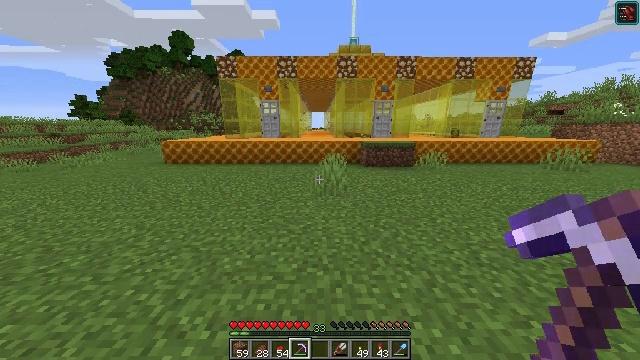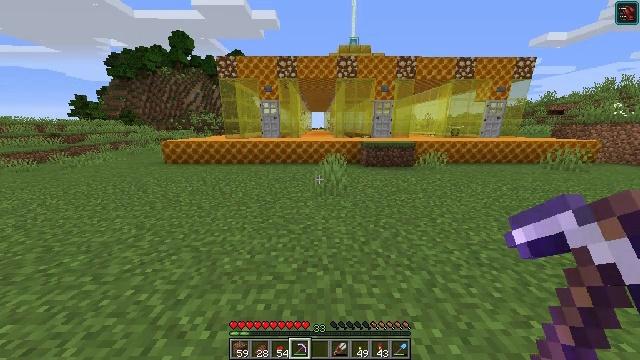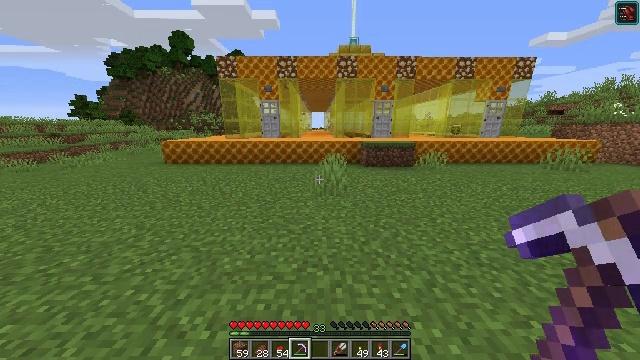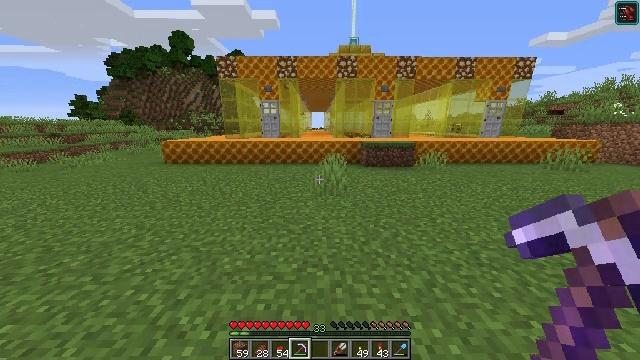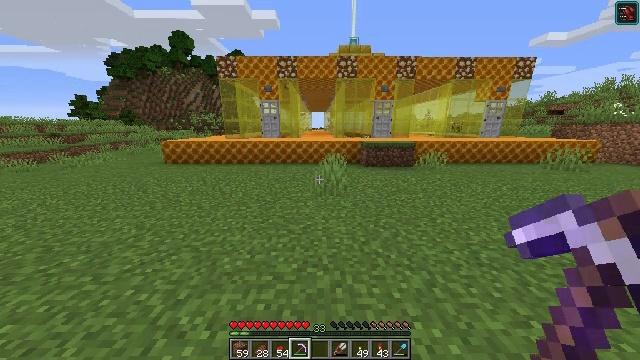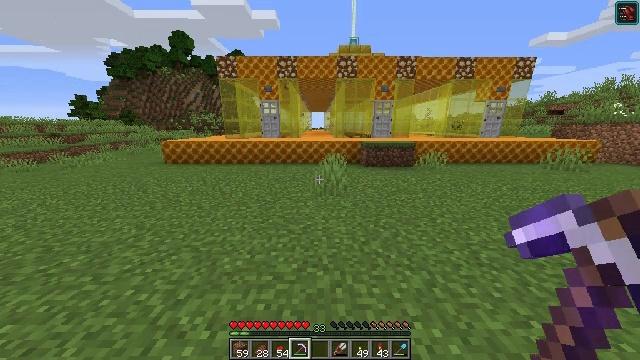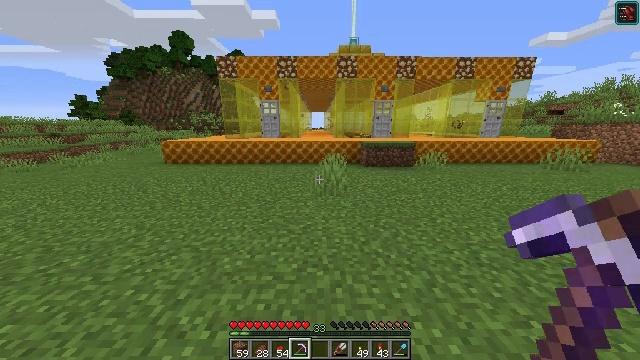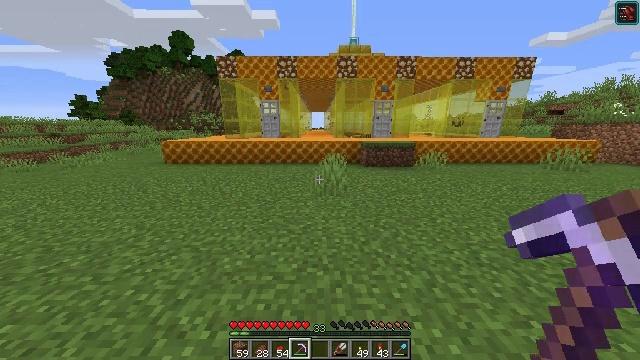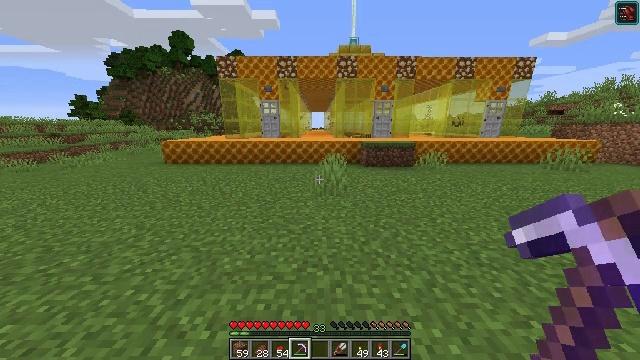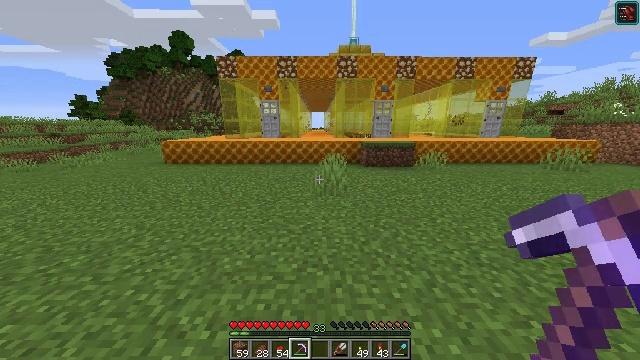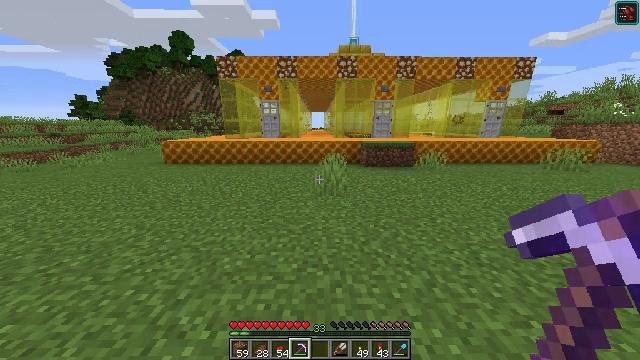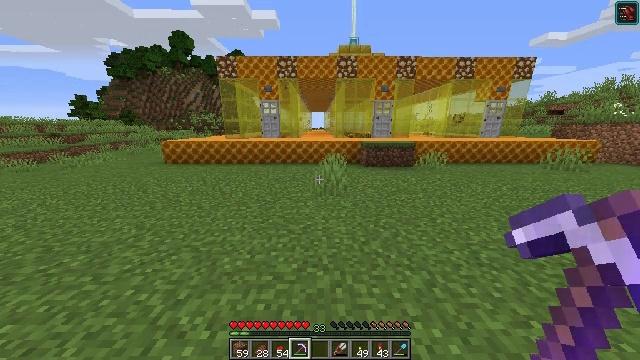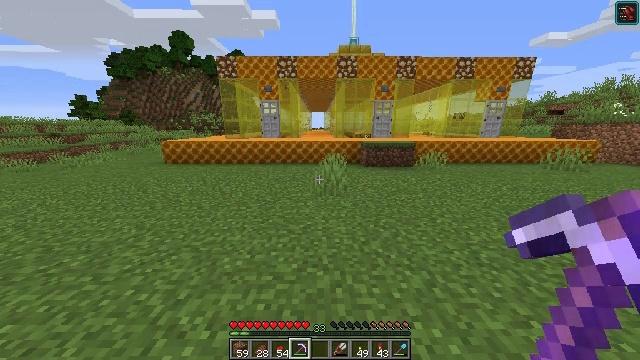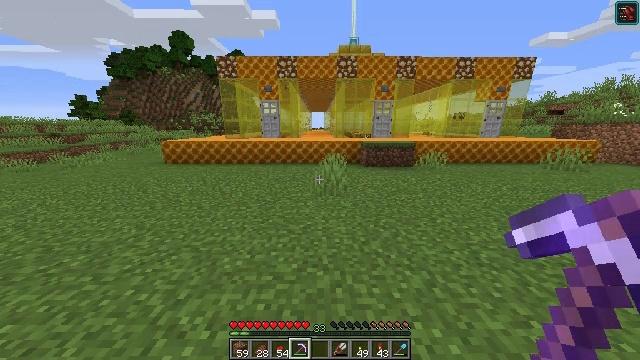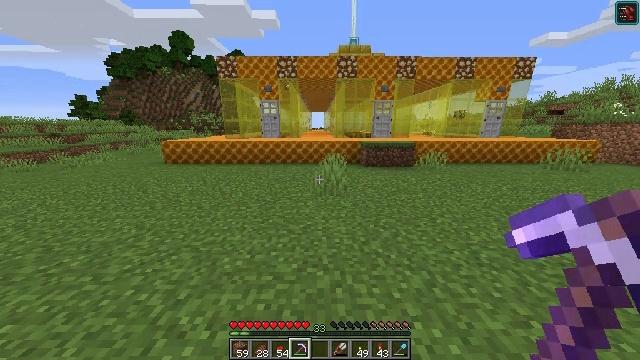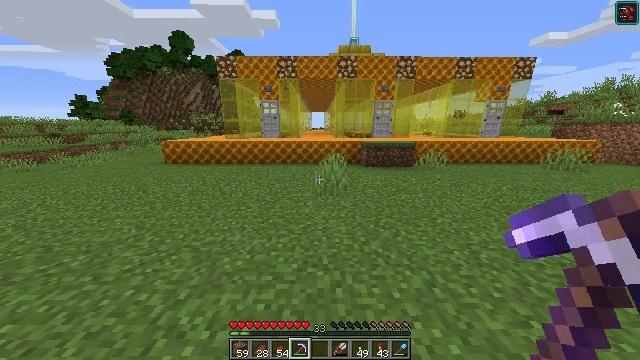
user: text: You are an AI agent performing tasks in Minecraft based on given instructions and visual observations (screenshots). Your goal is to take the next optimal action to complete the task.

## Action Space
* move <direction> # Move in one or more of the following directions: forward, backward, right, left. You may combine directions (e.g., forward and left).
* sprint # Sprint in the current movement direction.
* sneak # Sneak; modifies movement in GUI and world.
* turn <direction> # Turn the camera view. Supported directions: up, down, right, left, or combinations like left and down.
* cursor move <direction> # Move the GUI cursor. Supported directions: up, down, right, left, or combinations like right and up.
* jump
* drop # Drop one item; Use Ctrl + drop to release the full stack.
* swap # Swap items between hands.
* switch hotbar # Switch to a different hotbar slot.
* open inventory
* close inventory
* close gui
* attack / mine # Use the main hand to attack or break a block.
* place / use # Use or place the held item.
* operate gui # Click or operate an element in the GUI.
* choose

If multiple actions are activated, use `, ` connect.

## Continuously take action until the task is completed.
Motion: motion action
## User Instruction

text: Create a honeycomb block using the crafting table.
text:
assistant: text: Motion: no_op
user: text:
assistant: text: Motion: no_op
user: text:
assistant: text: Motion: no_op
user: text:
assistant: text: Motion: no_op
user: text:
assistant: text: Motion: no_op
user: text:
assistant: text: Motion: no_op
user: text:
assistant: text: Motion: no_op
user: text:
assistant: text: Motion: no_op
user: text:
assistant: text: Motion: no_op
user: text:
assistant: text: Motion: no_op
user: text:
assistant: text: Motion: no_op
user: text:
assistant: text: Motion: no_op
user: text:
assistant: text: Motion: no_op
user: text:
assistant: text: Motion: no_op
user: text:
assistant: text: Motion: no_op
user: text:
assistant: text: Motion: no_op
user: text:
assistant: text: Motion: no_op
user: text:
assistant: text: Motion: no_op
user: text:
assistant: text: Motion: no_op
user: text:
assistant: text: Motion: no_op
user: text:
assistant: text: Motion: no_op
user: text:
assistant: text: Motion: no_op
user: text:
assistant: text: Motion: no_op
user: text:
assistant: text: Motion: move right
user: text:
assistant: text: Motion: move right
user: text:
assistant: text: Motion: move right
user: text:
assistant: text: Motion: move right
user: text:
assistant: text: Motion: move right
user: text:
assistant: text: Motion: no_op
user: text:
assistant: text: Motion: no_op